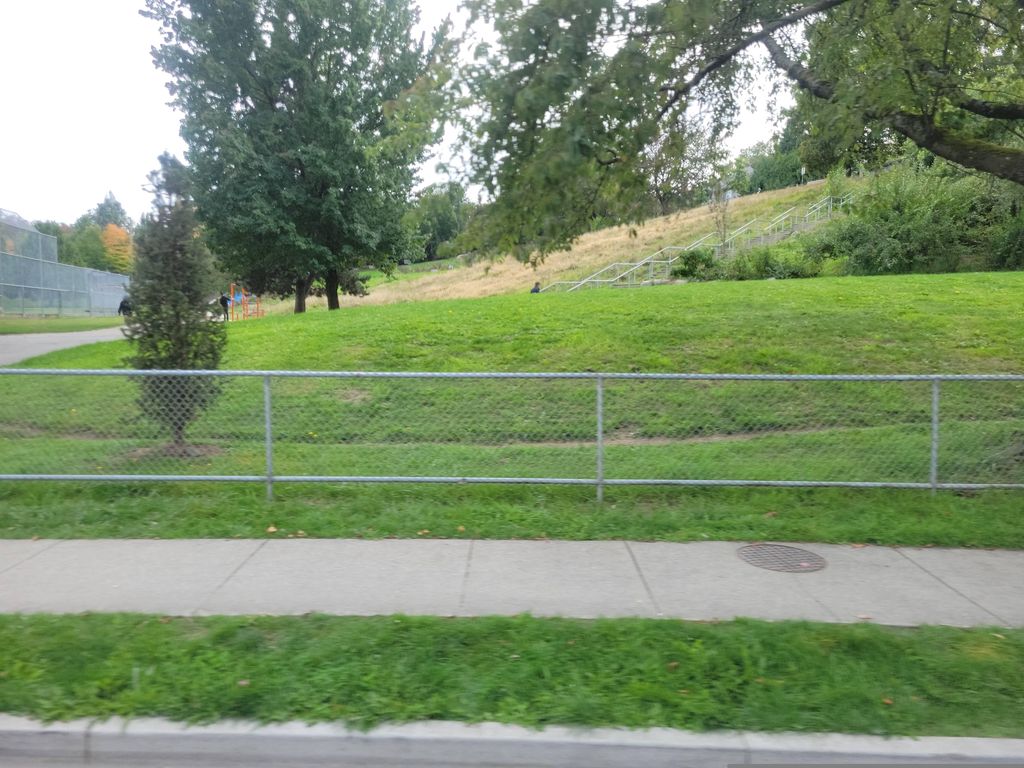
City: vancouver